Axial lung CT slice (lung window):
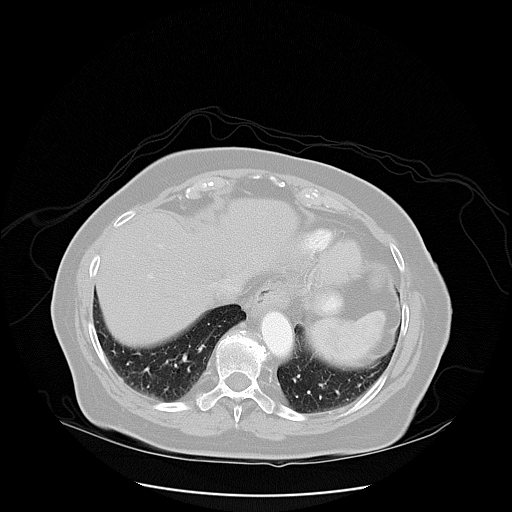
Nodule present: no